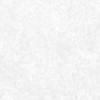
Label: no_change